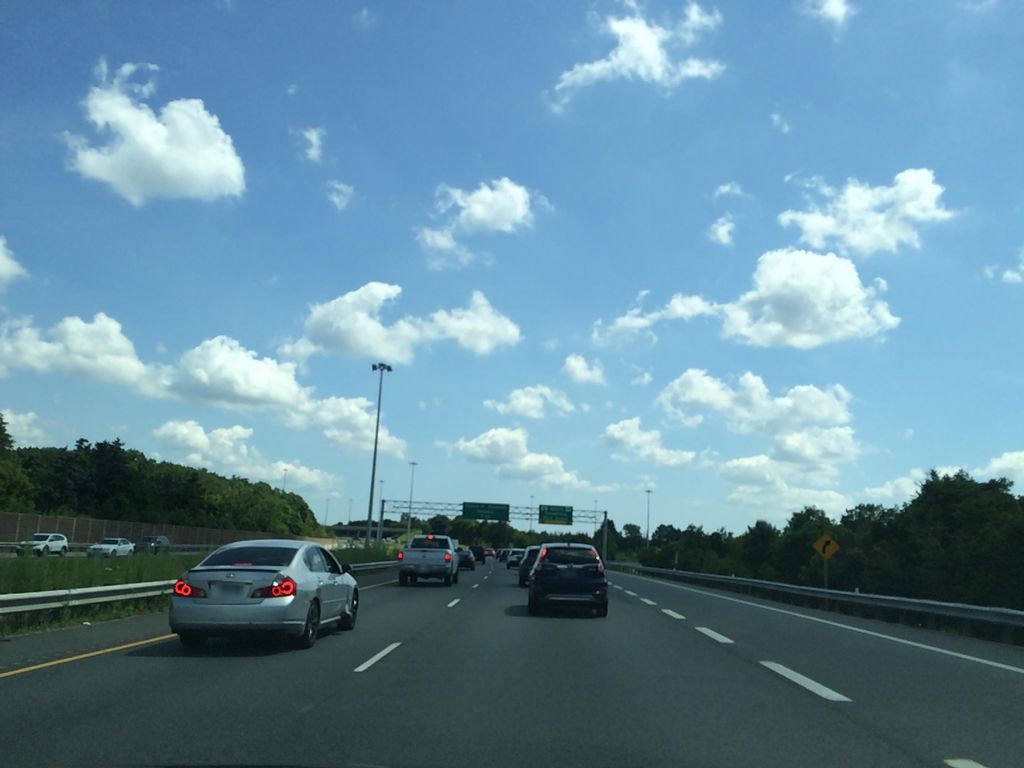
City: hamilton